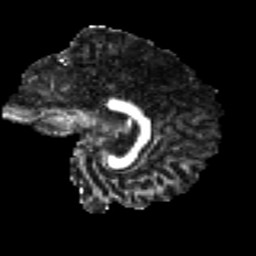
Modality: FA
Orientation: sagittal
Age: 24
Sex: male
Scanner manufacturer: ge
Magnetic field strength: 3 T
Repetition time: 7.8 s
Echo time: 0.0606 s